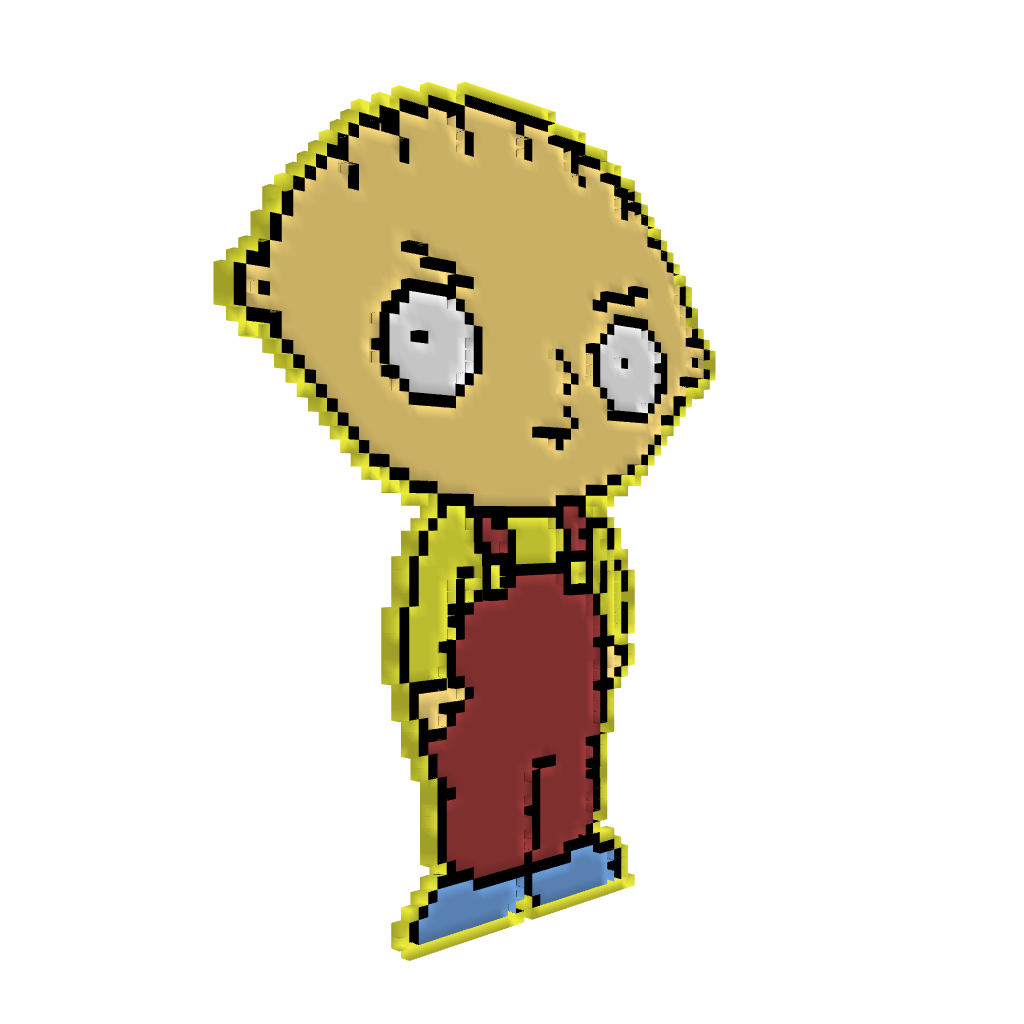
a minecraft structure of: Stewie! pixel art high quality